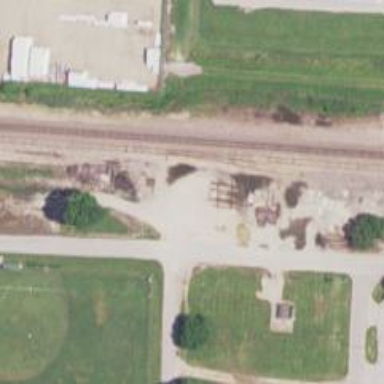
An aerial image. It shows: Railway siding with rails.